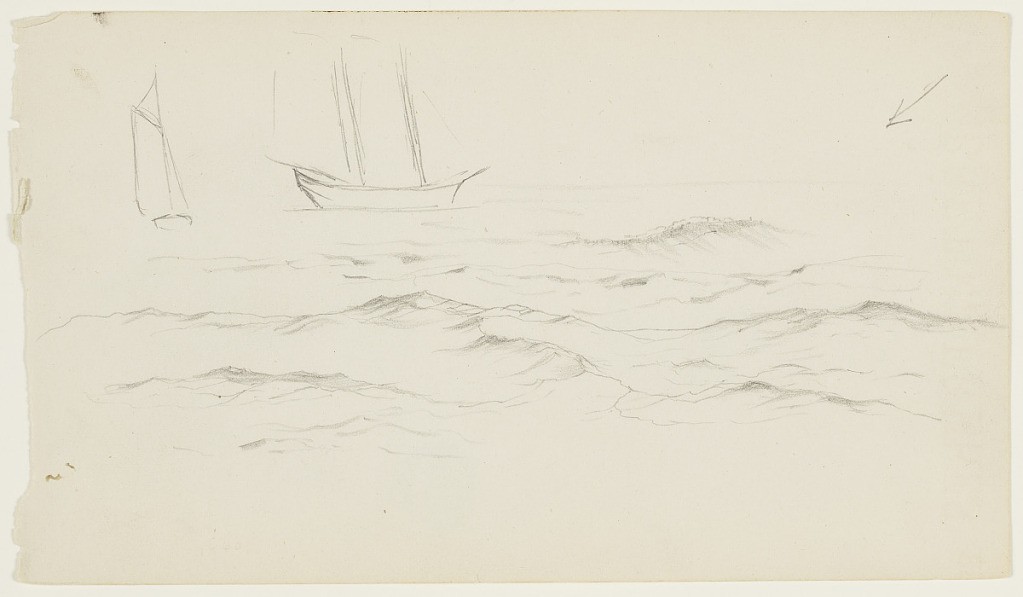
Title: Schooners and Ocean Waves, Mt. Desert Island, Maine
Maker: Frederic Edwin Church, American, 1826–1900
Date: September 1860
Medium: Graphite on white wove paper
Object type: drawing
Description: Seascape sketch showing waves on the ocean's surface and two views of a schooner (or double masted sailboat) at Mount Desert Island in Maine. Undulating, ridge-like waves are partially shaded as they inhabit the foreground. In the upper left corner, two views of a schooner are included: one view from the rear, and another in right profile. In the upper right corner, an arrow points down and to the left--likely indicating a cardinal direction or the direction of the wind.